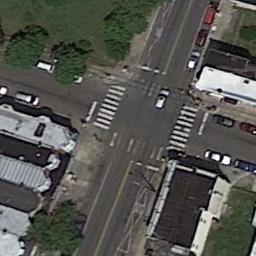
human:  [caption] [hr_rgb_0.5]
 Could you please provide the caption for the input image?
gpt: An intersection with normal traffic is between some neatly arranged houses .

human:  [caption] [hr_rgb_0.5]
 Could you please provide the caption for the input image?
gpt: There are some houses near the crossroads .

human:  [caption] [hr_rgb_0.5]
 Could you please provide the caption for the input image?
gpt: There are several moving vehicles on the road at the intersection, With many buildings and some trees around the intersection .

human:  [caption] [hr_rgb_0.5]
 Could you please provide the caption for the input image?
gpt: There are many buildings of different shapes and sizes beside the intersection .

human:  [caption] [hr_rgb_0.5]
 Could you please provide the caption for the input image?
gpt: There are some green trees and buildings with black roofs beside the intersection .